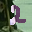
Label: 2